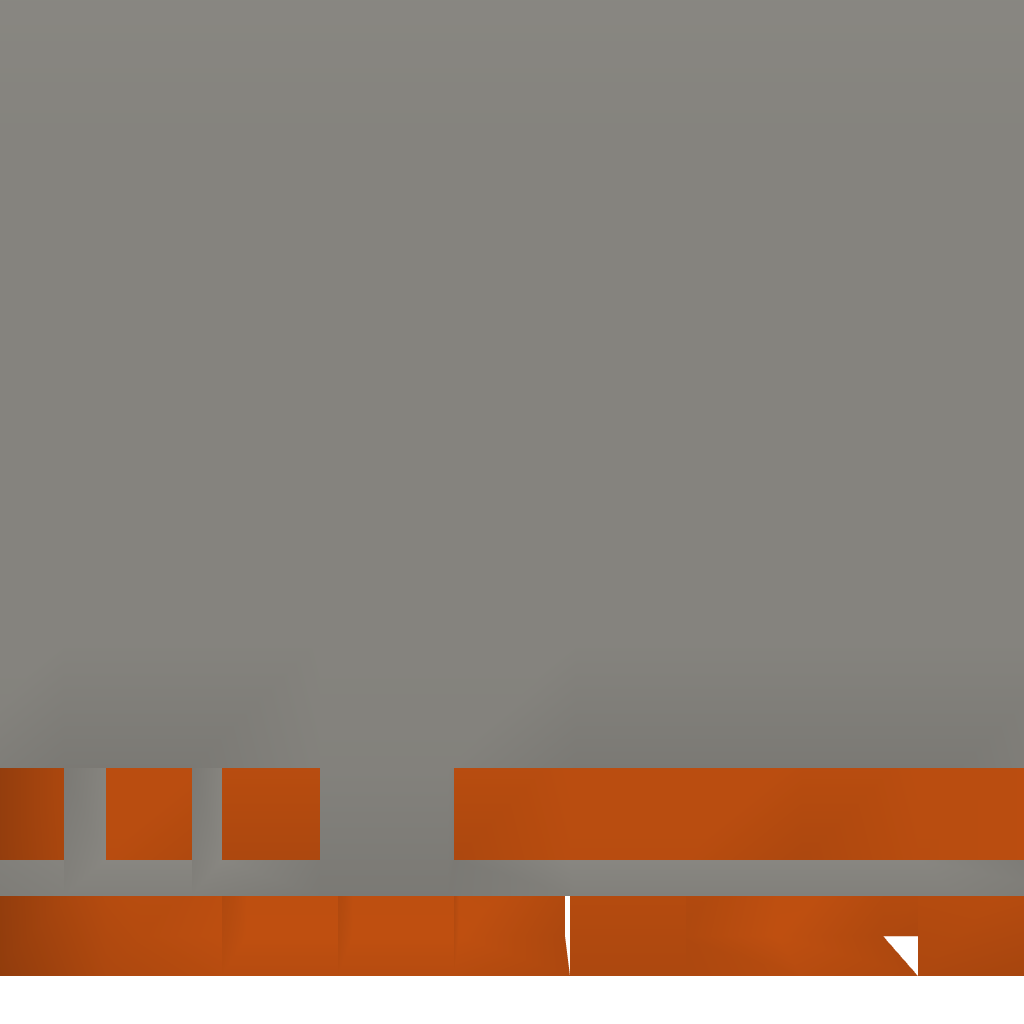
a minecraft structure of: Lavaburn; a small modern house